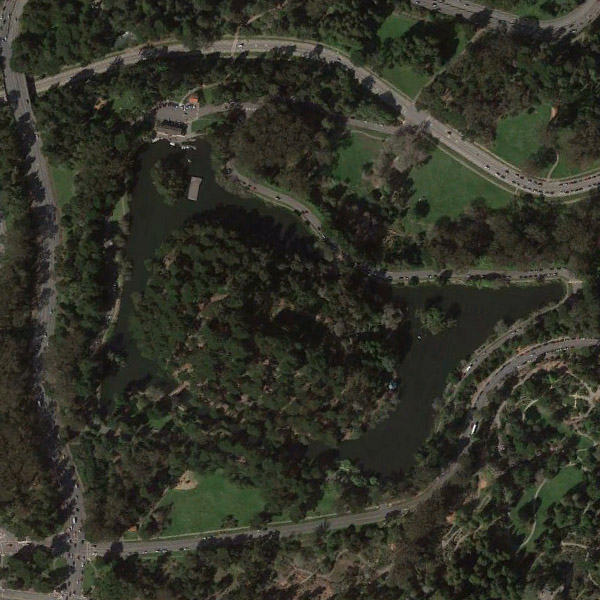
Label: Park